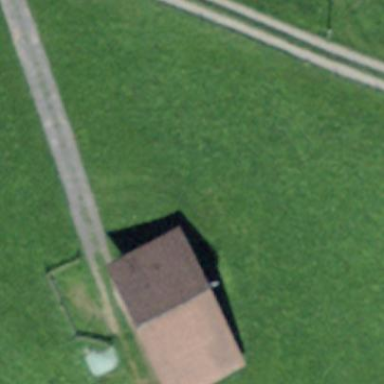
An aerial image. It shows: Barn.